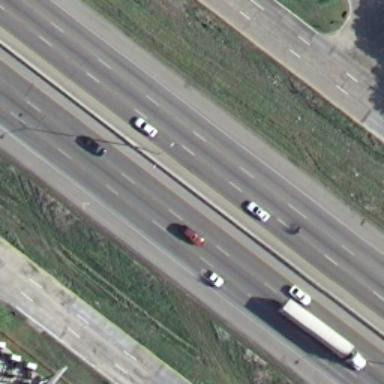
There are some straight freeways with cars on the roads .